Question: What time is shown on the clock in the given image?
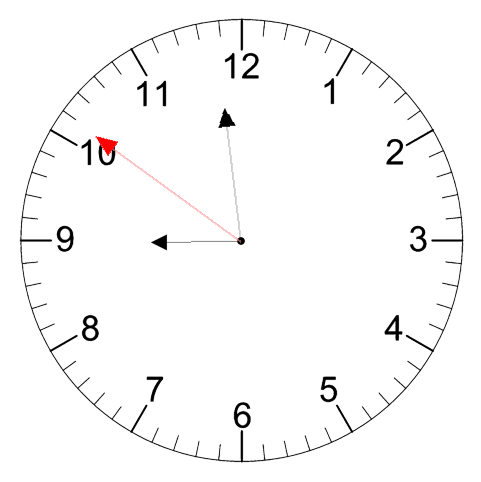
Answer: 08:58:51